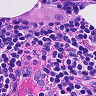
Metastatic tissue present: no